Interaction volume radius: 5 \u00c5
Interaction volume height: 10 \u00c5
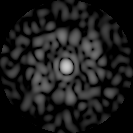
Disorder parameter: 0.8478